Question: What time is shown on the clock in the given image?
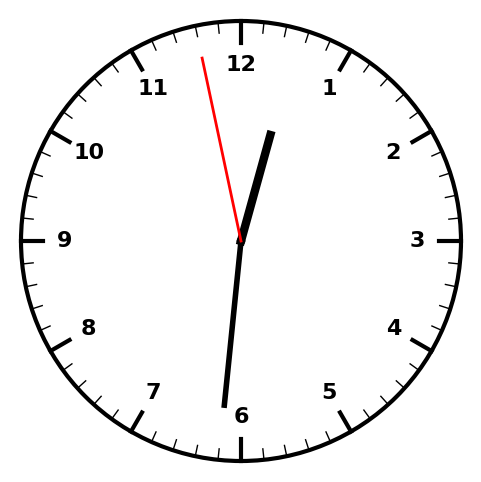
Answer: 12:30:58